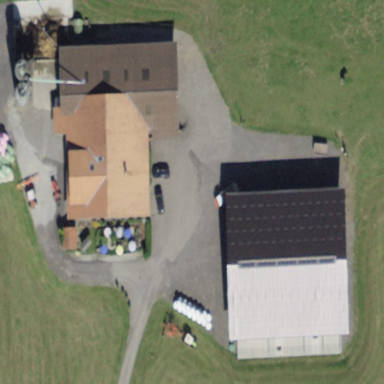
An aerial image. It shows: Farmyard area.